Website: macys
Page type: billing-address
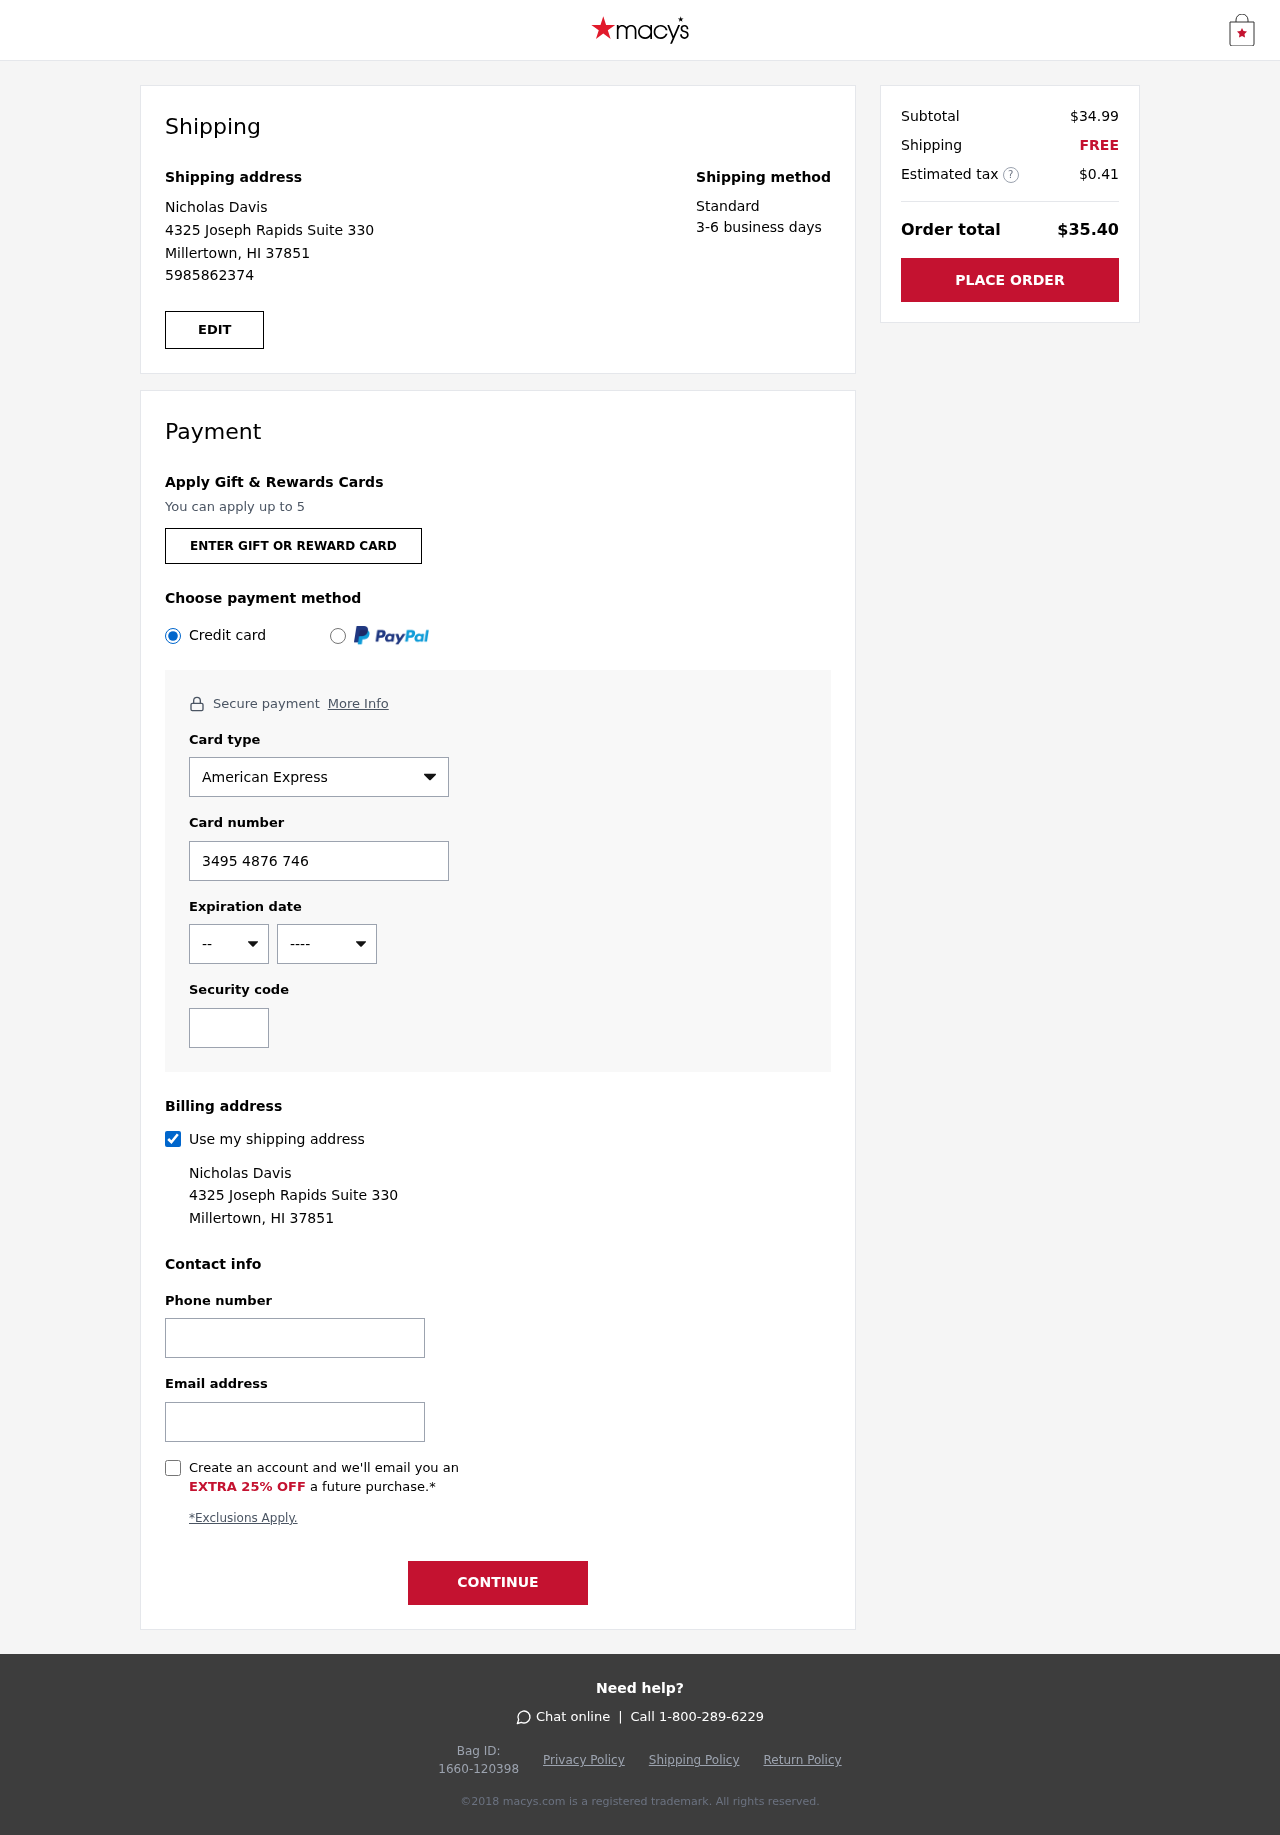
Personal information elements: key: PII_CARD_CVV
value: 3859
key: PII_CARD_EXPIRY_MONTH
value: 10
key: PII_CARD_EXPIRY_YEAR
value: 26
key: PII_CARD_NUMBER
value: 3495 4876 7464 025
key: PII_CARD_TYPE
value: American Express
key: PII_EMAIL
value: nicholas_davis@yahoo.com
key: PII_FULLNAME
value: Nicholas Davis
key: PII_PHONE
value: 5985862374
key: PII_STREET
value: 4325 Joseph Rapids Suite 330
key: PII_CITY_STATE_ZIP
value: Millertown, HI 37851
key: PII_FIRSTNAME
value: Nicholas
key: PII_LASTNAME
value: Davis
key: PII_FULLNAME2
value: Nicholas Davis
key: PII_FULLNAME3
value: Nicholas Davis
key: PII_FIRSTNAME2
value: Nicholas
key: PII_FIRSTNAME3
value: Nicholas
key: PII_LASTNAME2
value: Davis
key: PII_LASTNAME3
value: Davis
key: PII_FIRSTNAME_DERIVED
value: Nicholas
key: PII_LASTNAME_DERIVED
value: Davis
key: PII_FULLNAME_DERIVED
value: Nicholas Davis
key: PII_NAME_FULL_DERIVED
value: Nicholas Davis
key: PII_STREET2
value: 4325 Joseph Rapids Suite 330
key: PII_PHONE2
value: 5985862374
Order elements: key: ORDER_SUBTOTAL
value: $34.99
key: ORDER_SHIPPING_COST
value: FREE
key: ORDER_TAX
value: $0.41
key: ORDER_TOTAL
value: $35.40